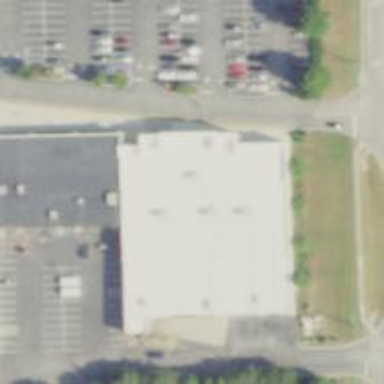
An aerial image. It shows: Retail building housing department store.